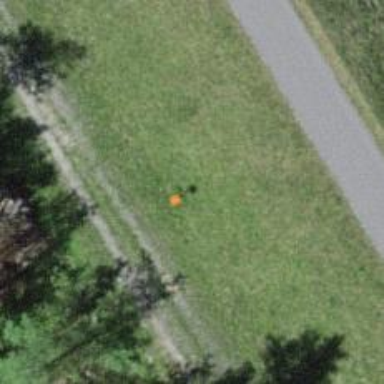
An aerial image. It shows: Aerial marker.